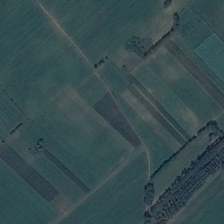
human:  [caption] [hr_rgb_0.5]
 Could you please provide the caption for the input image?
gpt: some green trees are near several large pieces of farmlands .

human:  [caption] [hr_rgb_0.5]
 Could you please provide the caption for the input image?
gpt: some green trees are near several large pieces of farmlands .

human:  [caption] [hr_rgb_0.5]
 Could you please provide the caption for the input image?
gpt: some green trees are near several large pieces of farmlands .

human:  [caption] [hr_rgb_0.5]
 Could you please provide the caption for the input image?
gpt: some green trees are near several large pieces of farmlands .

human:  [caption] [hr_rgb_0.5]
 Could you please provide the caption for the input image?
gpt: some green trees are near several large pieces of farmlands .